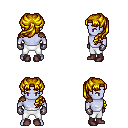
a pixel art fantasy rpg character, male body template, dark elf, purple skin, leather shoulder armor, white pants, blonde princess hairstyle, metal gloves, maroon shoes, four views (front, back, left, right), 2x2 character sprite sheet, small pixel art, hard edges, no anti-aliasing